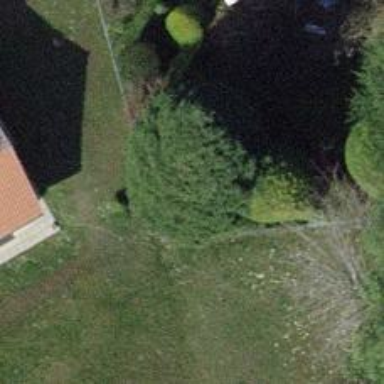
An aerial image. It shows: Garden tree with needle-leaved evergreen foliage.